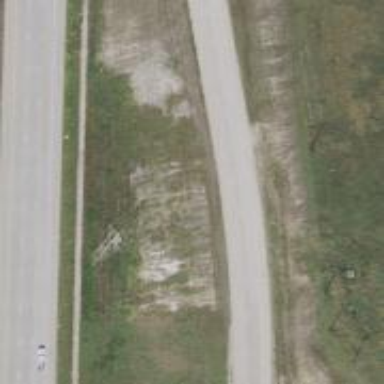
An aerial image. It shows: Tertiary road with frontage road along it.